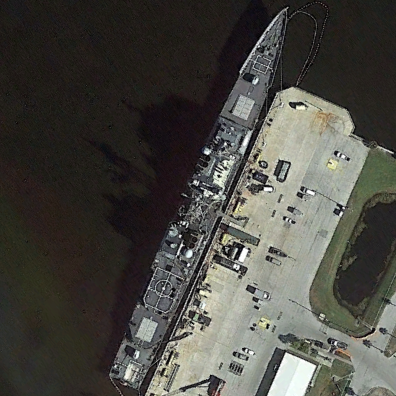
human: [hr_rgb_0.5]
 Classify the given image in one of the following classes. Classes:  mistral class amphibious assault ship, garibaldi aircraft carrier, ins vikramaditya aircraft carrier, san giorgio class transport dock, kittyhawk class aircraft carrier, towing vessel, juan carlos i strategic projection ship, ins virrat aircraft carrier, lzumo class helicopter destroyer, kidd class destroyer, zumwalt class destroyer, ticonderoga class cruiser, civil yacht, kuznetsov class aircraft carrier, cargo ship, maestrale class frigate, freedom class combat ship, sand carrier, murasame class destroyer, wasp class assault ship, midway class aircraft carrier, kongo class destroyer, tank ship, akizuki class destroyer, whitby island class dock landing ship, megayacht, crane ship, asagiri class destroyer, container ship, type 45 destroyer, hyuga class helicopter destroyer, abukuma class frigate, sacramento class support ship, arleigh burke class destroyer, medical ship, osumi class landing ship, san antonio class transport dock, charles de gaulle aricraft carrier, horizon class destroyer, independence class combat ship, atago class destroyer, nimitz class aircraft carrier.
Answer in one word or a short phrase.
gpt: Ticonderoga class cruiser